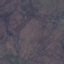
Land use / land cover class: HerbaceousVegetation